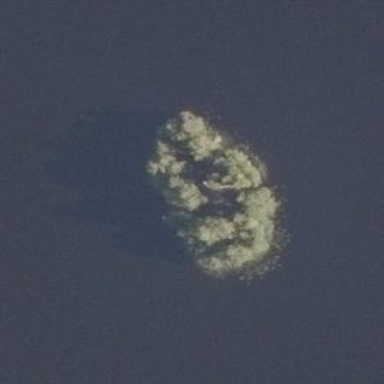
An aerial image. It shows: Island.